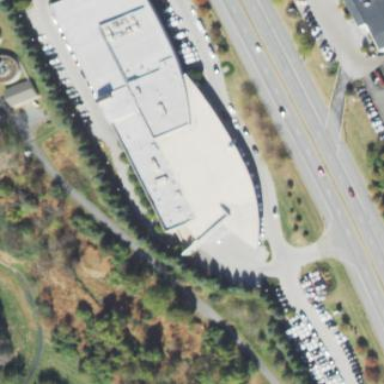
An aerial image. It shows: Car shop building.